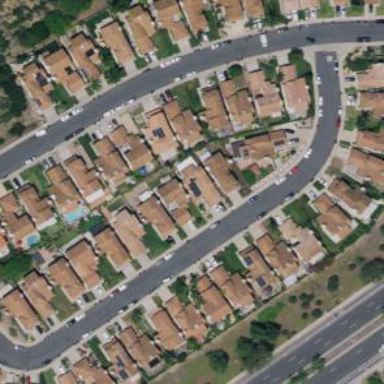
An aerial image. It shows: Residential area consisting of single-family homes.